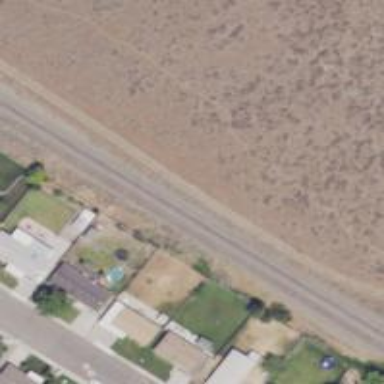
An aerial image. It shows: Railway siding with rails.